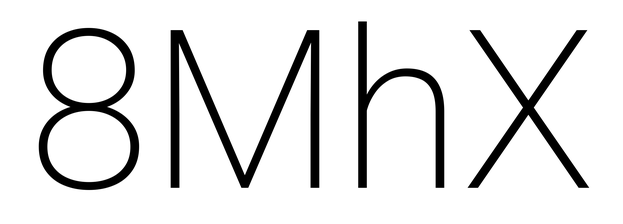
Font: Roboto_ExtraLight